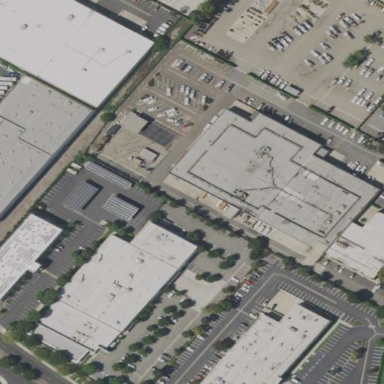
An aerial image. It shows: Commercial area.